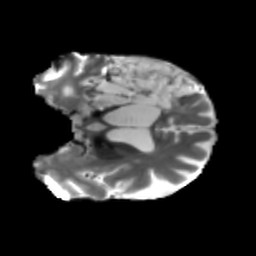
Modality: T2w
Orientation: coronal
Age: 64
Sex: male
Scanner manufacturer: siemens
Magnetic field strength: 3 T
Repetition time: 5.25 s
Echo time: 0.08 s